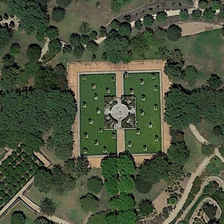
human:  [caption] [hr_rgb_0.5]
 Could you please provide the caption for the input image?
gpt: many green trees are around a square square .

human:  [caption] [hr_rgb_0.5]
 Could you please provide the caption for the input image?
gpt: many green trees are around a square square .

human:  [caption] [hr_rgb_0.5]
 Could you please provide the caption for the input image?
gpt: many green trees are around a square square .

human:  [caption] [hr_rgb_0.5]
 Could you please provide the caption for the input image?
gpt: many green trees are around a square square .

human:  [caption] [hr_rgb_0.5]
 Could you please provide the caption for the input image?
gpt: many green trees are around a square square .